Question: I have the following 2 entitys in my db.
'''
public class Article
{
[DatabaseGenerated(DatabaseGeneratedOption.Identity)]
public int Id { get; set; }
// Some code removed for brevity
public virtual ICollection<Tag> Tags { get; set; }
}
public class Tag
{
[DatabaseGenerated(DatabaseGeneratedOption.Identity)]
public int Id { get; set; }
// Some code removed for brevity
public virtual ICollection<Article> Articles { get; set; }
}
'''
I need to filter these articles based on the tag IDs that are passed into my action.
'''
public ActionResult FindAll(List<int> tags)
{
//
// I need to return all articles which have ALL the tags passed into this method
//
var query = ApplicationDbContext.Articles...
}
'''
For example, if I passed in 1, 2, 3 into the action, only articles which had these 3 tags or more would be returned.
How can I achieve this?
All your answers produced the correct result so I did some quick, basic profiling in sql and this was the results based on your queries.

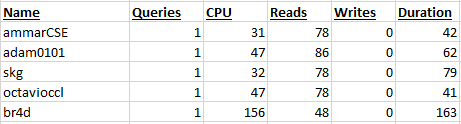
Answer: Use <URL> like
'''
ApplicationDbContext
.Articles
.Where(a => tags.Except( a.Tags.Select( t => t.Id ).ToList() ).Any() == false)
'''
'Except()' will give you the items from the first list which exist in the second list
> The Except operator produces the set difference between two sequences.
It will only return elements in the sequence that don't appear
in the second.